Interaction volume radius: 10 \u00c5
Interaction volume height: 15 \u00c5
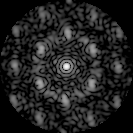
Disorder parameter: 0.5826